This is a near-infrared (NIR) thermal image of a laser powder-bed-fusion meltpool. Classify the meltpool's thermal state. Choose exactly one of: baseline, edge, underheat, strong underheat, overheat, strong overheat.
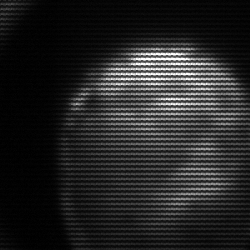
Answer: edge